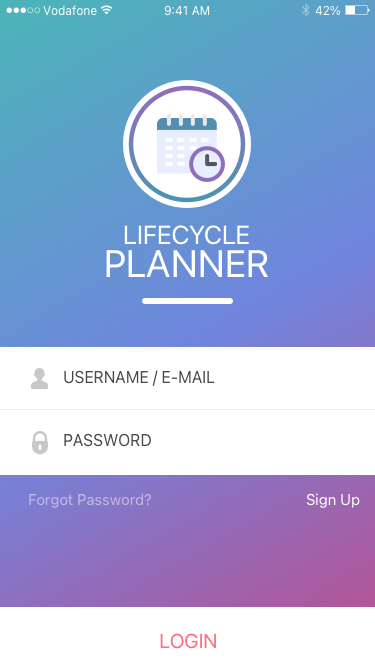
Text in this UI design:
LOGIN
Forgot Password?
Sign Up
USERNAME / E-MAIL
PASSWORD
LIFECYCLE
PLANNER